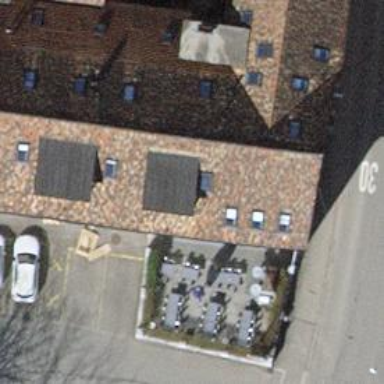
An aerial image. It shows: Restaurant.